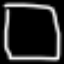
Label: square